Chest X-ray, PA view. Patient: 54 years old, sex M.
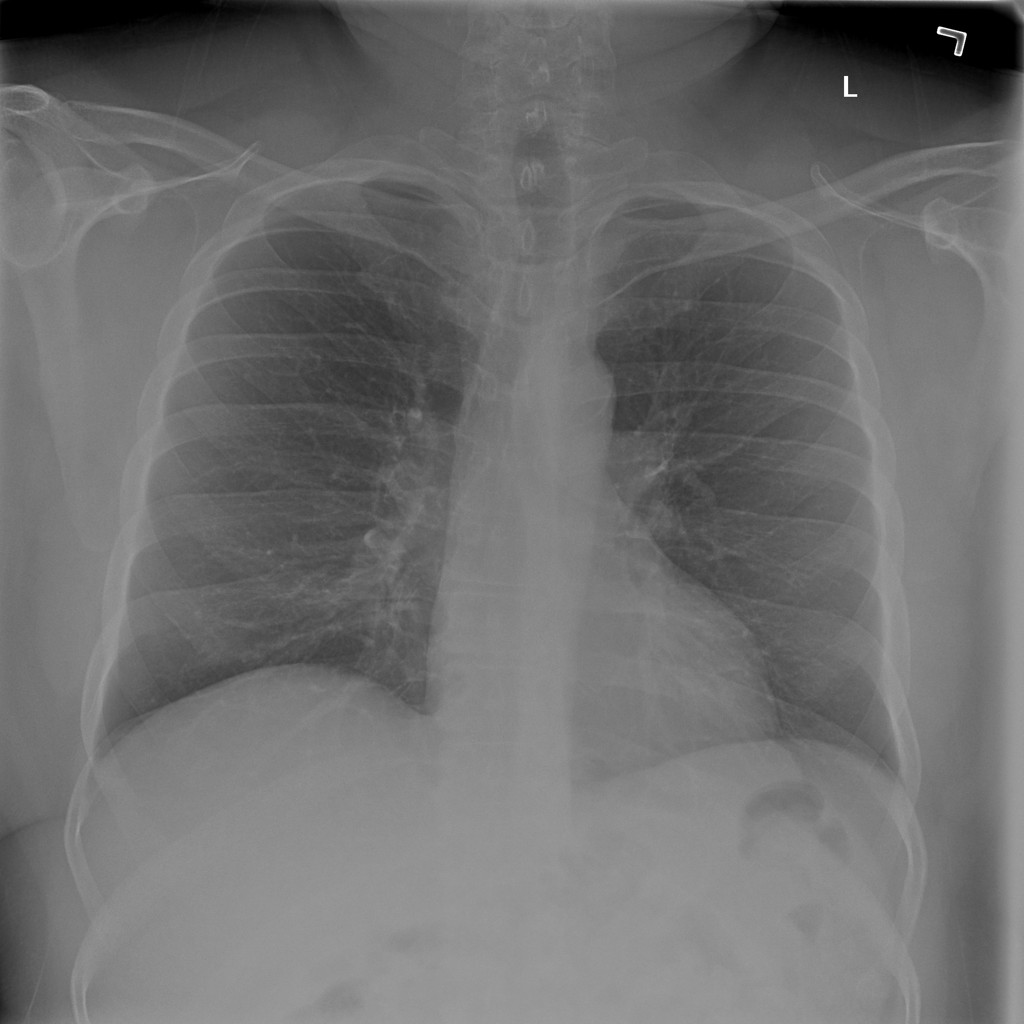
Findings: No Finding